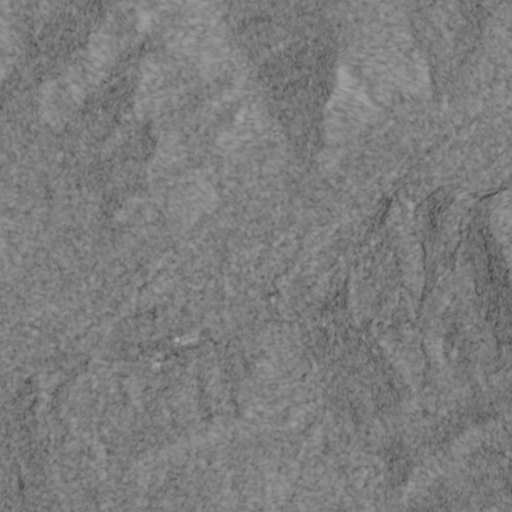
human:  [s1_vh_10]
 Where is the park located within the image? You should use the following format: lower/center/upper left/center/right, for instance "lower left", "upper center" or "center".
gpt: The park is located in the center right of the image.
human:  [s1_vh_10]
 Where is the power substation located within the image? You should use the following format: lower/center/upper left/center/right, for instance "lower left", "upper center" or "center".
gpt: The power substation is located in the lower center of the image.
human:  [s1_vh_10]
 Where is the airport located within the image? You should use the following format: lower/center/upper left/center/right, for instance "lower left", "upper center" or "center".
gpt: There is no airport in the image.

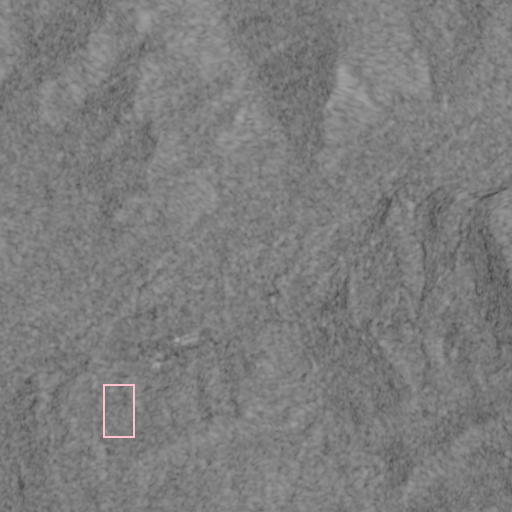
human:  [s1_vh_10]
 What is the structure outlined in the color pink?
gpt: The structure outlined in pink is a crop field.
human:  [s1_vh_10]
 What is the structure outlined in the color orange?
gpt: There is no orange outline.